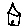
Label: house